Interaction volume radius: 10 \u00c5
Interaction volume height: 15 \u00c5
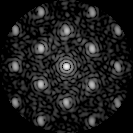
Disorder parameter: 0.2951